Question: I have a legacy PHP form that I'm moving over to Drupal 6. I'm trying to make things easy for me as well as the future admins of the site. The below form is the heart of the old site data. So far in cck I have Locations, in taxonomy I have Countries, now I just need to allow these Species data to be added. I would do it in CCK, but I also want to be able to add N number of Species to each form with all 12 Quadrats of % Cover and Density. (For each species in that location there is % Cover, Density, Flower, Fruit, etc ie alot of data!)
Basically my question is, can this form be accomplished in 1) CCK where the whole form can be filled out on one page, 2) by creating a custom CCK field to enter in a Species (using FormAPI) or 3) bite the bullet and write a custom module with FormAPI fields and keep track of the data in tables myself?
Thanks for your insight.

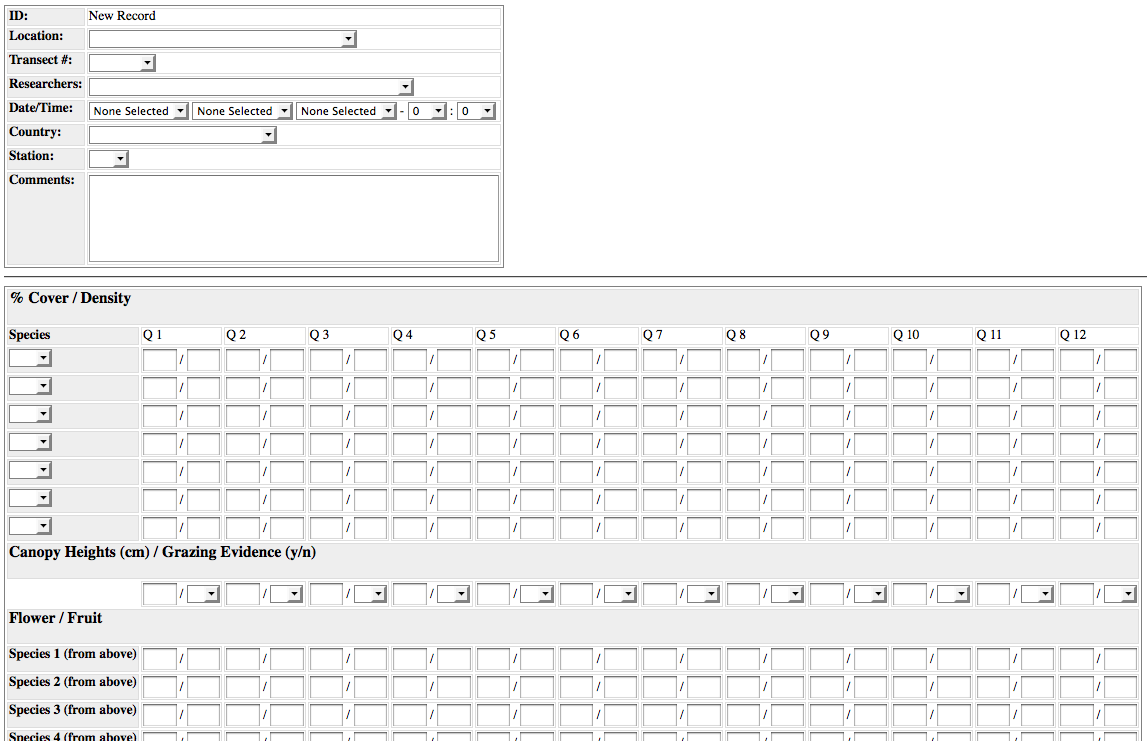
Answer: It can be helpful to think of CCK the way you would an Object Oriented challenge: what are my Things, and how do they relate to each other.
If I'm reading you correctly, you're creating some kind of Botanical Entry type. I gather that Location is set up as a separate type, and that field could be a node reference in BE. (Or perhaps it's just a list in an text field with a drop down widget.) Same thing with Transect and Station. Researchers could be a user reference field.
Then you want to add your species data (the second form). I don't really know what all those fields are for, but I'll bet that interface could be simplified. Species might be a separate CCK type, which you'd connect via node reference, or you could create a custom CCK field type. Either way, you could allow adding more than one of those to a node to get the mulitple entries. If you do the node reference approach, you could probably use <URL> to make the adding easier.
HTH